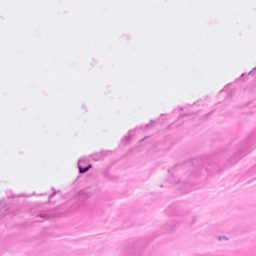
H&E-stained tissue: Breast